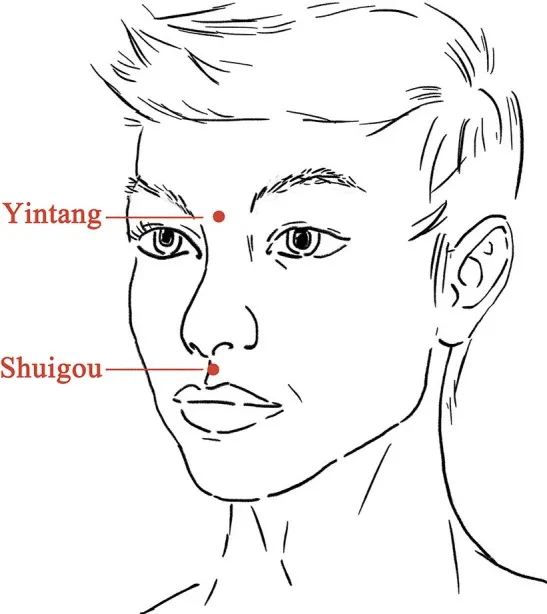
Location of acupoints for the electroacupuncture.
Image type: radiology (x_ray)